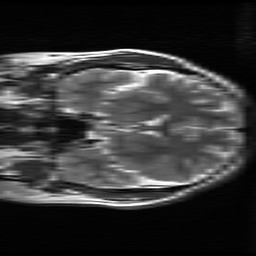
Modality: T2w
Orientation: coronal
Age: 29
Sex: male
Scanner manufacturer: ge
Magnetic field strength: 3 T
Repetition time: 5.192 s
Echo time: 0.1003 s